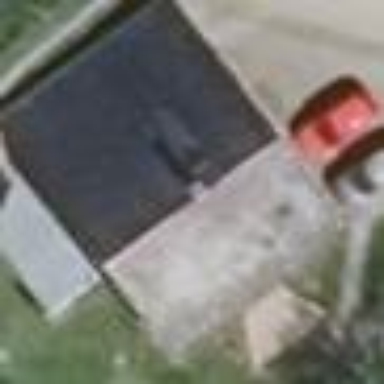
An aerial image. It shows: Red gabled house with the roof oriented across.